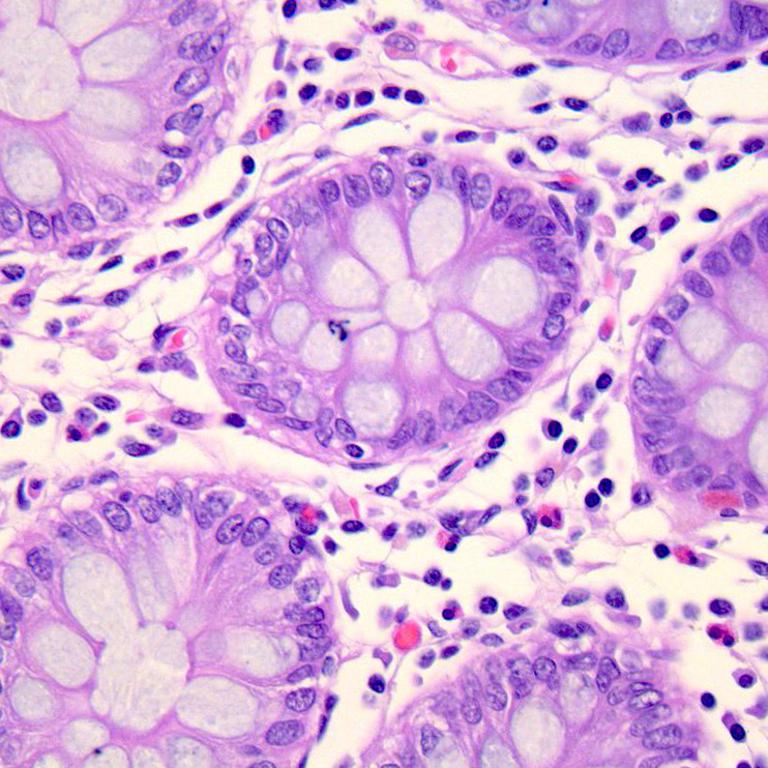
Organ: colon
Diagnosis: benign